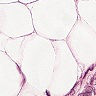
Metastatic tissue present: yes